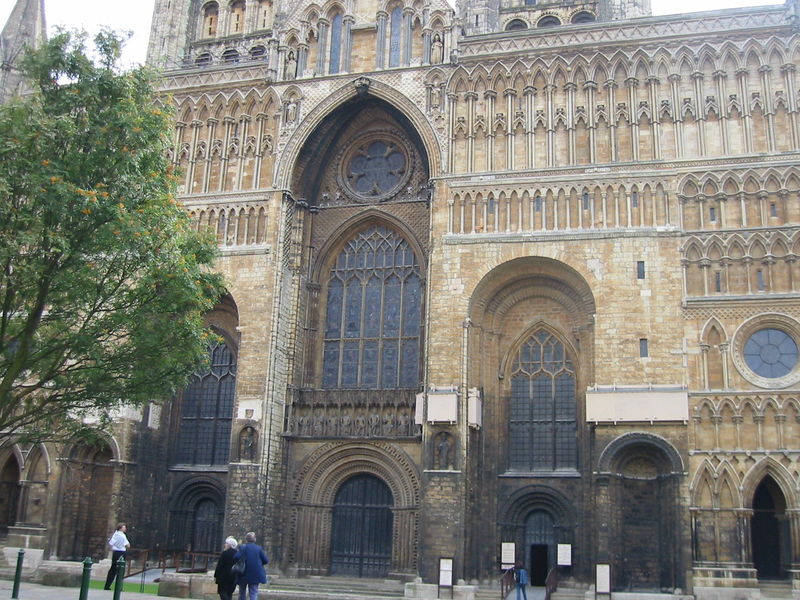
Titel: Kathedrale von Lincoln
Standort: Lincoln, Kathedrale (EU - GB)
Schlagwörter: baum, menschen, fenster, stein, kirche, gotik, fassade, mauer, stufen, tor, foto, portal, spitzbogen, rosettenfenster, bleiverglasung